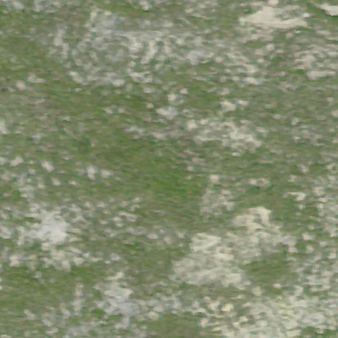
Label: other